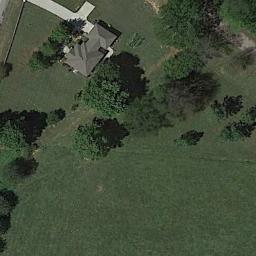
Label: sparse_residential